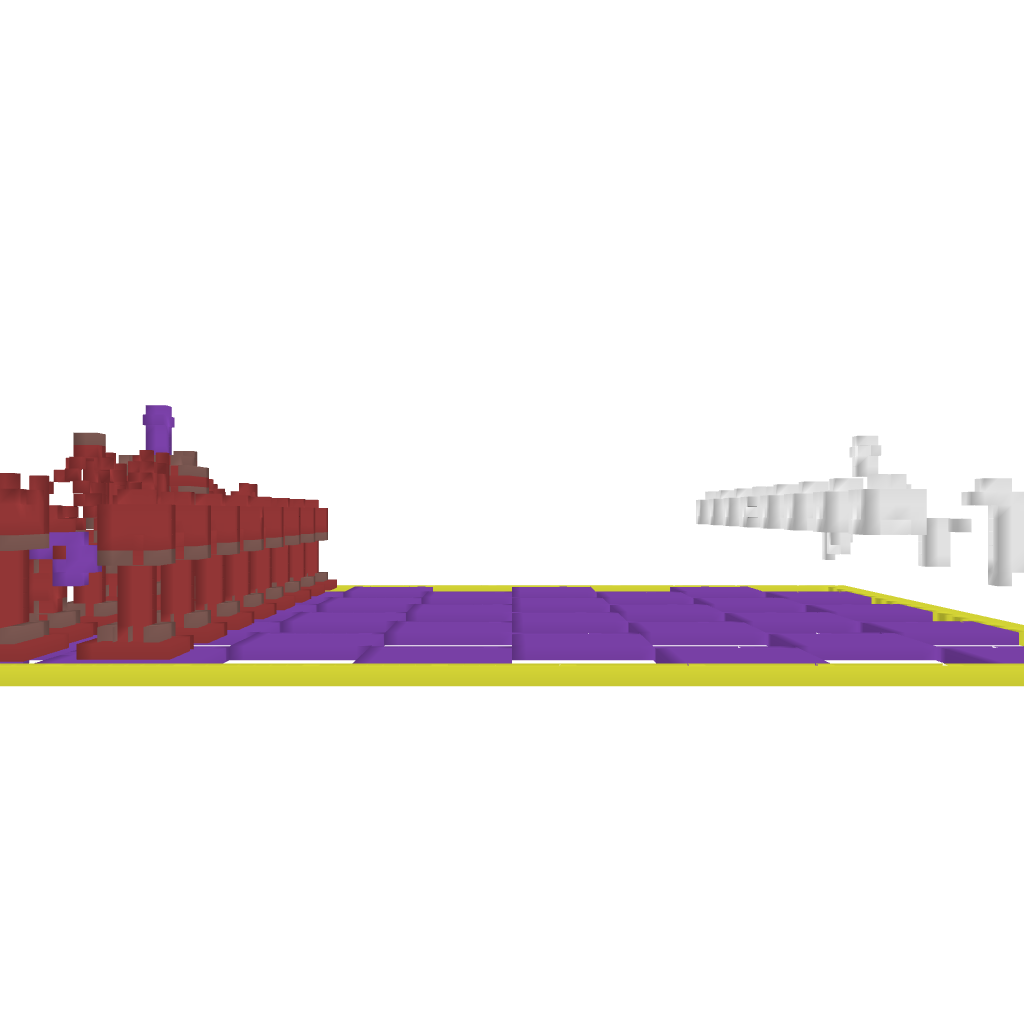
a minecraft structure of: Giant Chess Set bad low quality